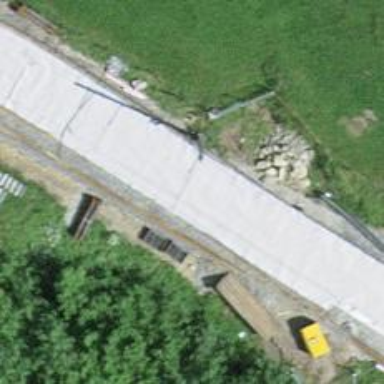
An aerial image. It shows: Single railway track with electrification through contact line.